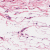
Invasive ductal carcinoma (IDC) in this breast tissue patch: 0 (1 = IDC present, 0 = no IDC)